Question: How can I fix this error "missing; before statement" in javascript ?

My HTML Page :
<URL>
My Javascript Code :
<URL>
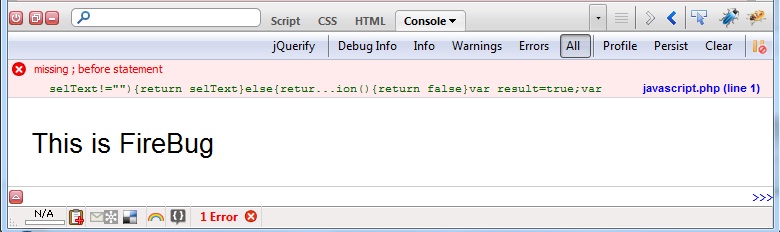
Answer: When assigning a function to a variable, you need a semicolon after the function.
Example: 'var func = function() { return false; };'